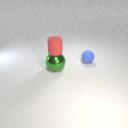
small red rubber cylinder above large green metal sphere